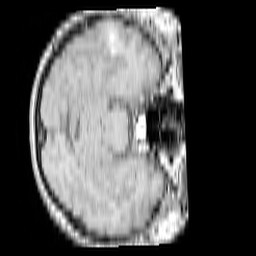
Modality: T1w
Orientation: axial
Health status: ill
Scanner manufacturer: philips
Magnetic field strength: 3 T
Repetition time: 0.3787 s
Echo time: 0.002908 s